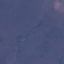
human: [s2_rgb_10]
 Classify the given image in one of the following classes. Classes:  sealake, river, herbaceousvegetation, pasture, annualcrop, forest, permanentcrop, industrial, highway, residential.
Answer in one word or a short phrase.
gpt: HerbaceousVegetation